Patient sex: M
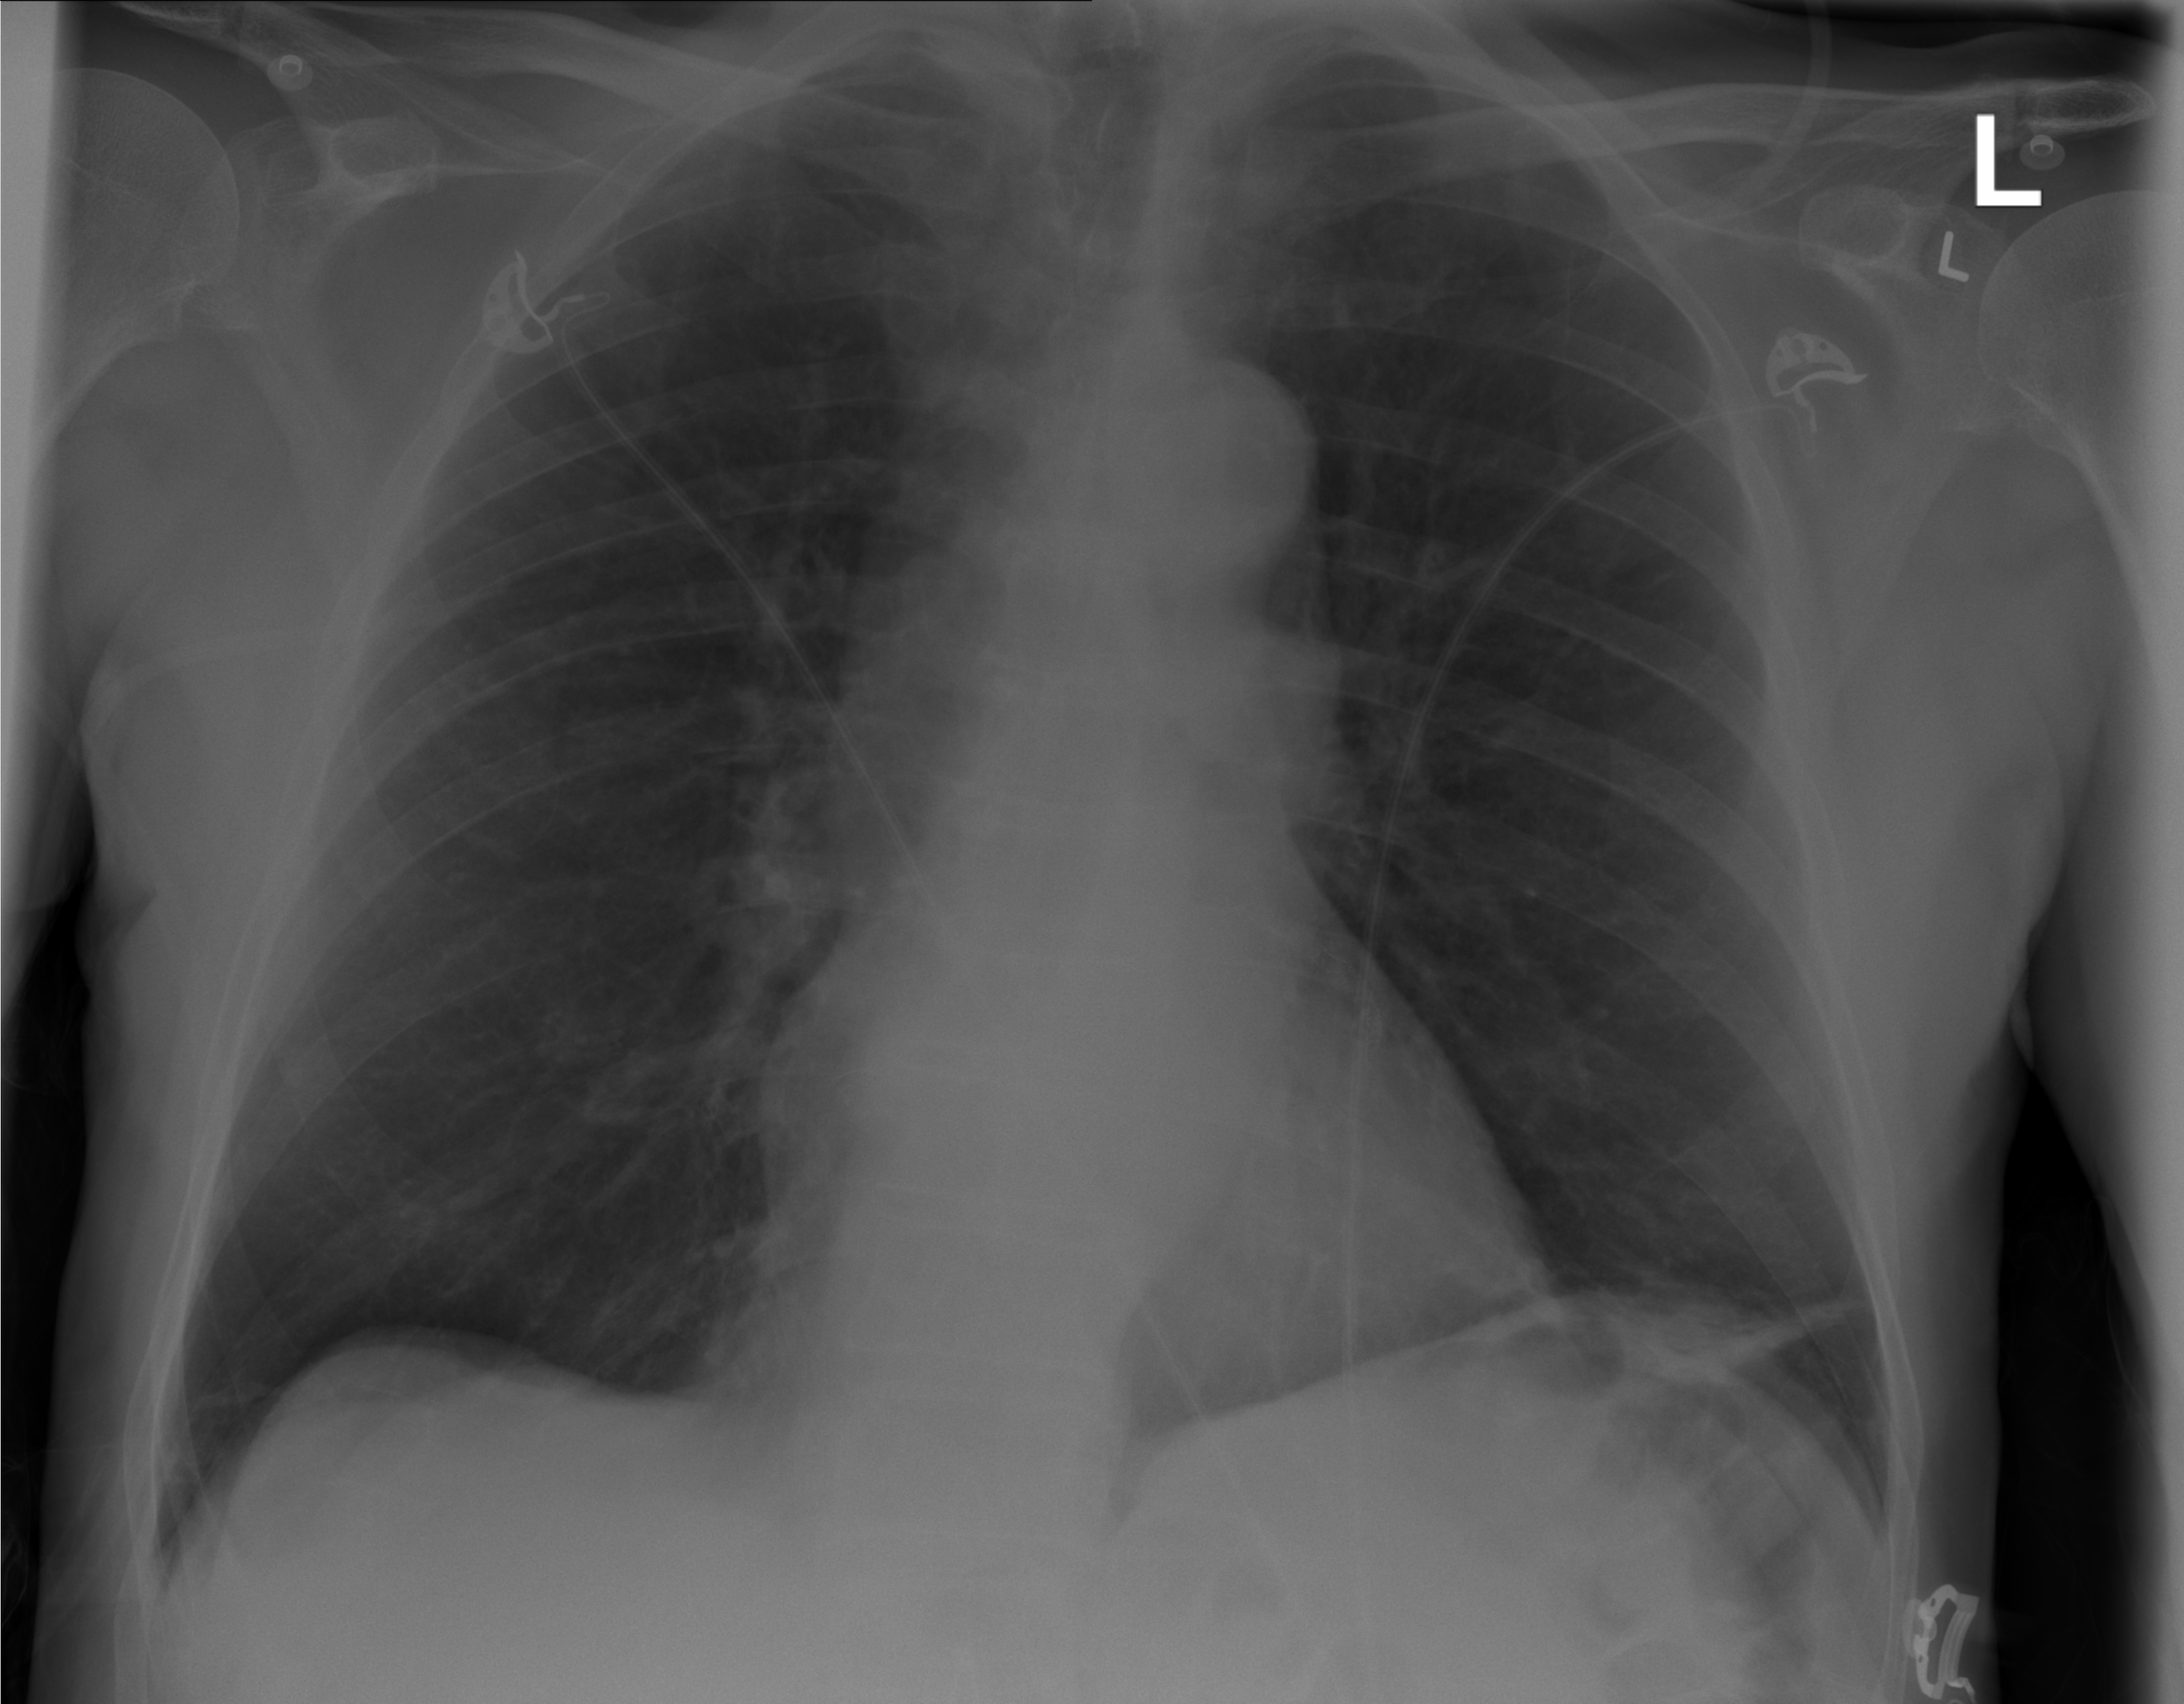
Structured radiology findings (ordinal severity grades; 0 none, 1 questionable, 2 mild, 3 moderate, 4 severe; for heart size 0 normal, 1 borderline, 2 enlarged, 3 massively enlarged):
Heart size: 0
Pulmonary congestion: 0
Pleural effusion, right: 0
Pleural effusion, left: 0
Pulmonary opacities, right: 0
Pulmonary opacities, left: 0
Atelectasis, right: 0
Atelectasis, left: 2